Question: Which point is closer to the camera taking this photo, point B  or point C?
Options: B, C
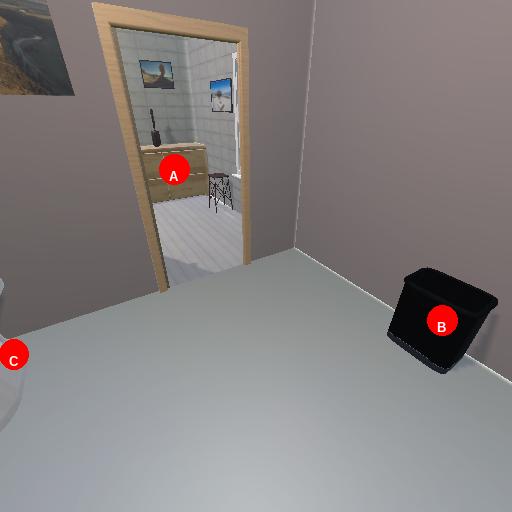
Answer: B